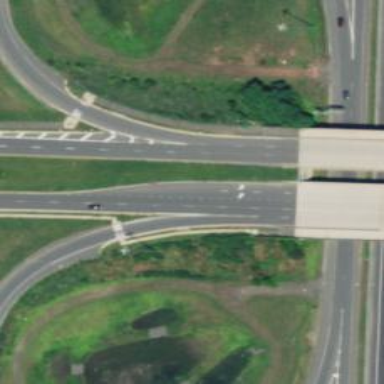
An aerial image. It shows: Motorway junction.